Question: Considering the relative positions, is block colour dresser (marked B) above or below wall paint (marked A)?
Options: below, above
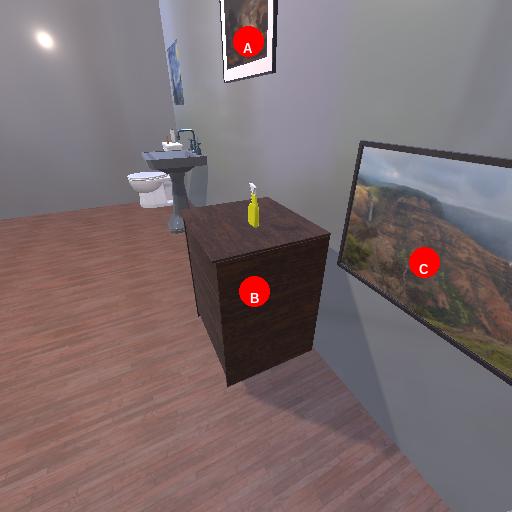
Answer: below